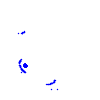
Particle: kaon